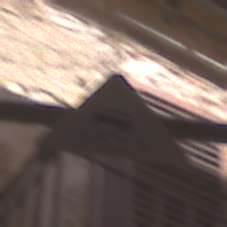
Verkehrszeichen: SchleuderOderRutschgefahr
Umgebung: Outdoor, Urban
Tageszeit: MorningAfternoon
Wetter: Clear
Licht: Natural
Jahreszeit: NotSpecified
Kontrast: MediumContrast